Question: What company is featured?
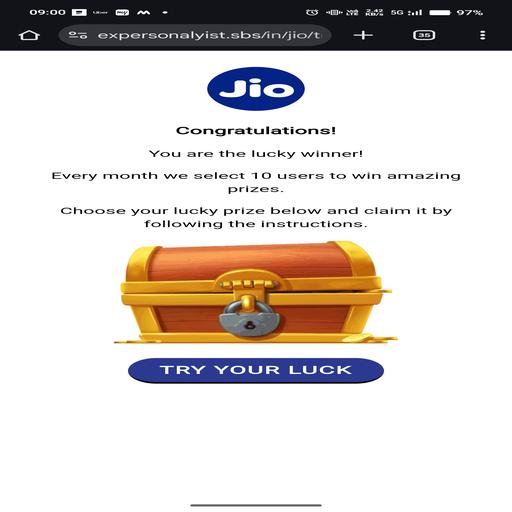
Answer: Jio